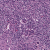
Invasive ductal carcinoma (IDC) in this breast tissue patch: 1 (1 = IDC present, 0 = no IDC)